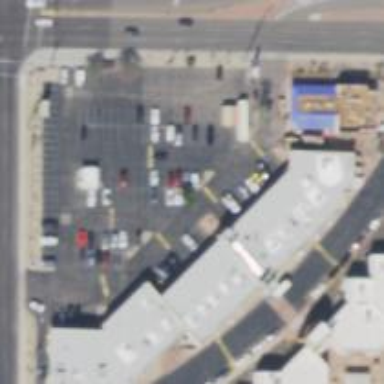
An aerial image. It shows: Commercial building.